Question:
You see the first half is black and the second half is green.
How ugly!
Can you help me?
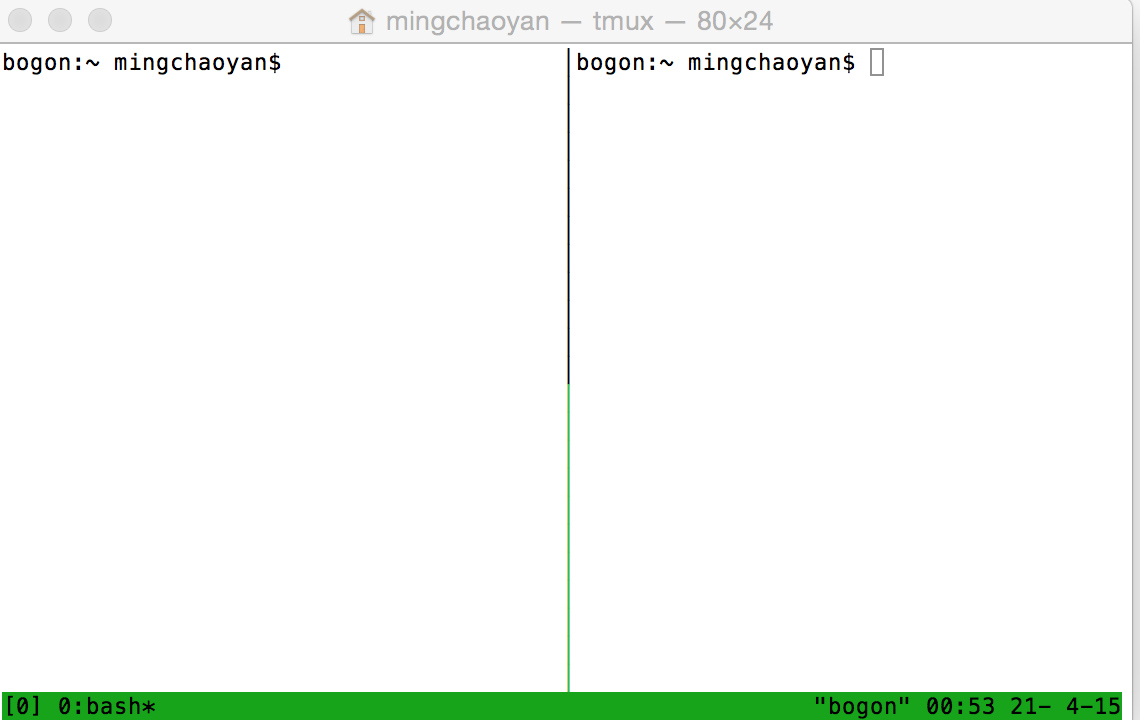
Answer: The colors are controlled by pane-border-fg and pane-active-border-fg, if you set them to the same color, you get the same color. For example:
'''
set-option -g pane-border-fg green
set-option -g pane-active-border-fg green
'''
After tmux 2.9 these are controlled by :
'''
set-option -g pane-border-style fg=green
set-option -g pane-active-border-style fg=green
'''